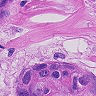
Metastatic tissue present: yes